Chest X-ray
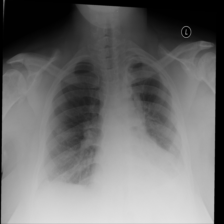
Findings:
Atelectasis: negative
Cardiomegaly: negative
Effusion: negative
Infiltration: negative
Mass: negative
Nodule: negative
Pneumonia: negative
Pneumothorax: negative
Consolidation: negative
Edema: negative
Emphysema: negative
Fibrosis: negative
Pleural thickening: negative
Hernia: negative